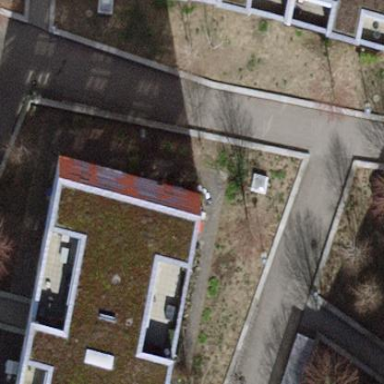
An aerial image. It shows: Flat-roofed apartment building with grey flat roof. The building itself is light grey in color.